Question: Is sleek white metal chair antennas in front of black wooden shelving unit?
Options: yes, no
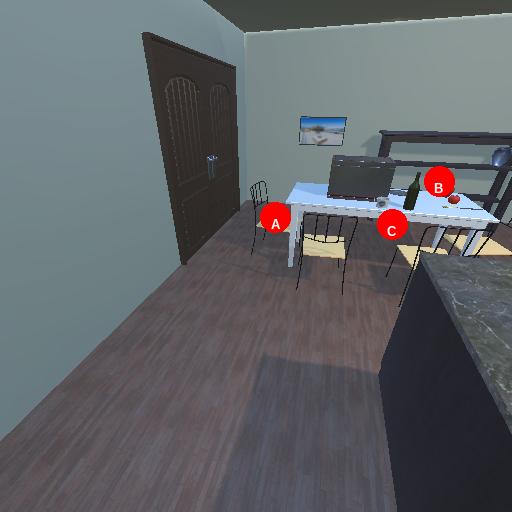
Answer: yes